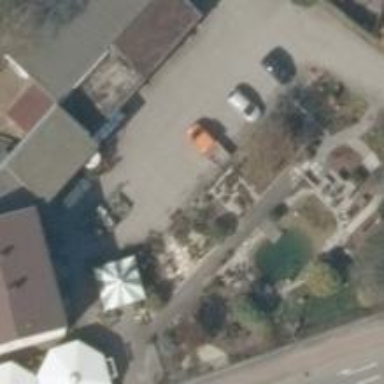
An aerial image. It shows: Group of garages.